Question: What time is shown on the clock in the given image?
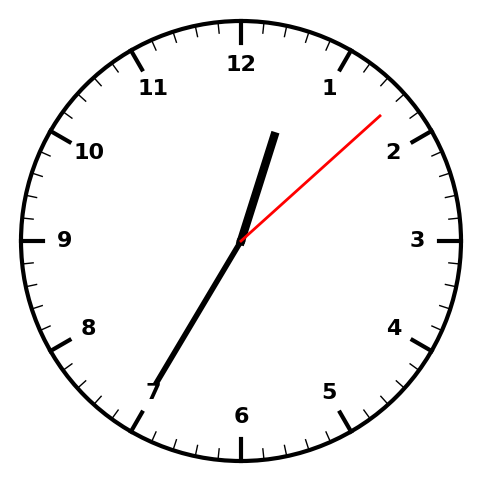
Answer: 12:35:08